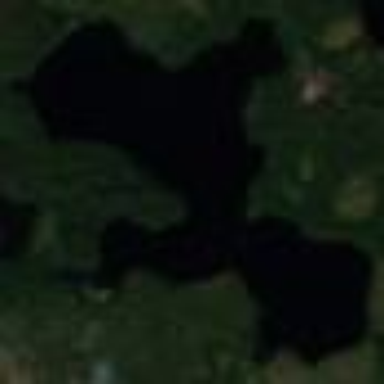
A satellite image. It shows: Beautiful lake surrounded by nature.